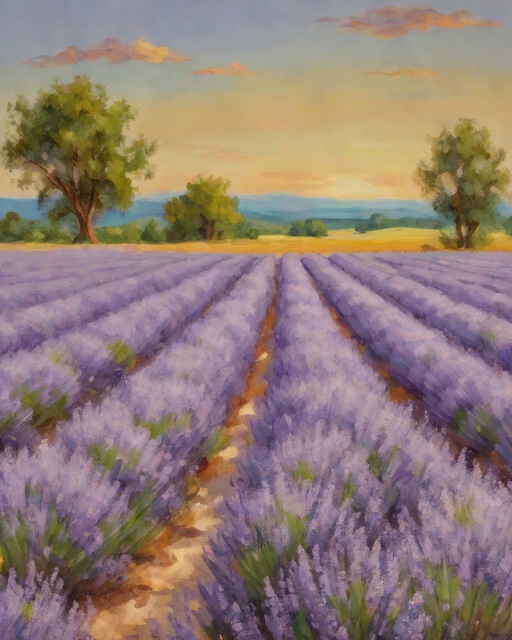
Category: Thank You